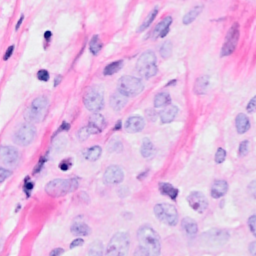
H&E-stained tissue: Breast